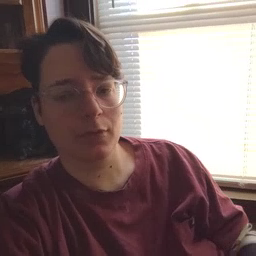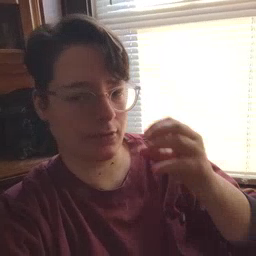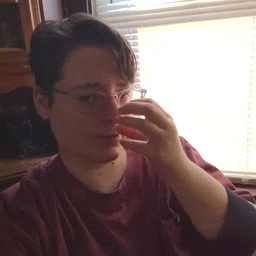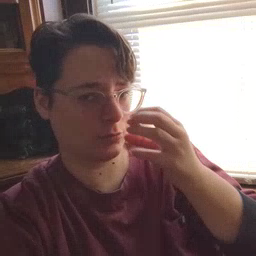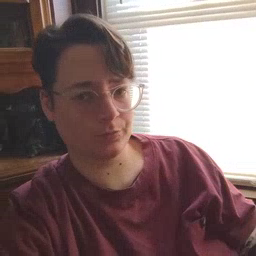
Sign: clown